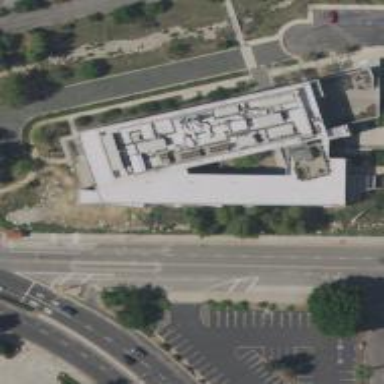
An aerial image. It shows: View of university building.